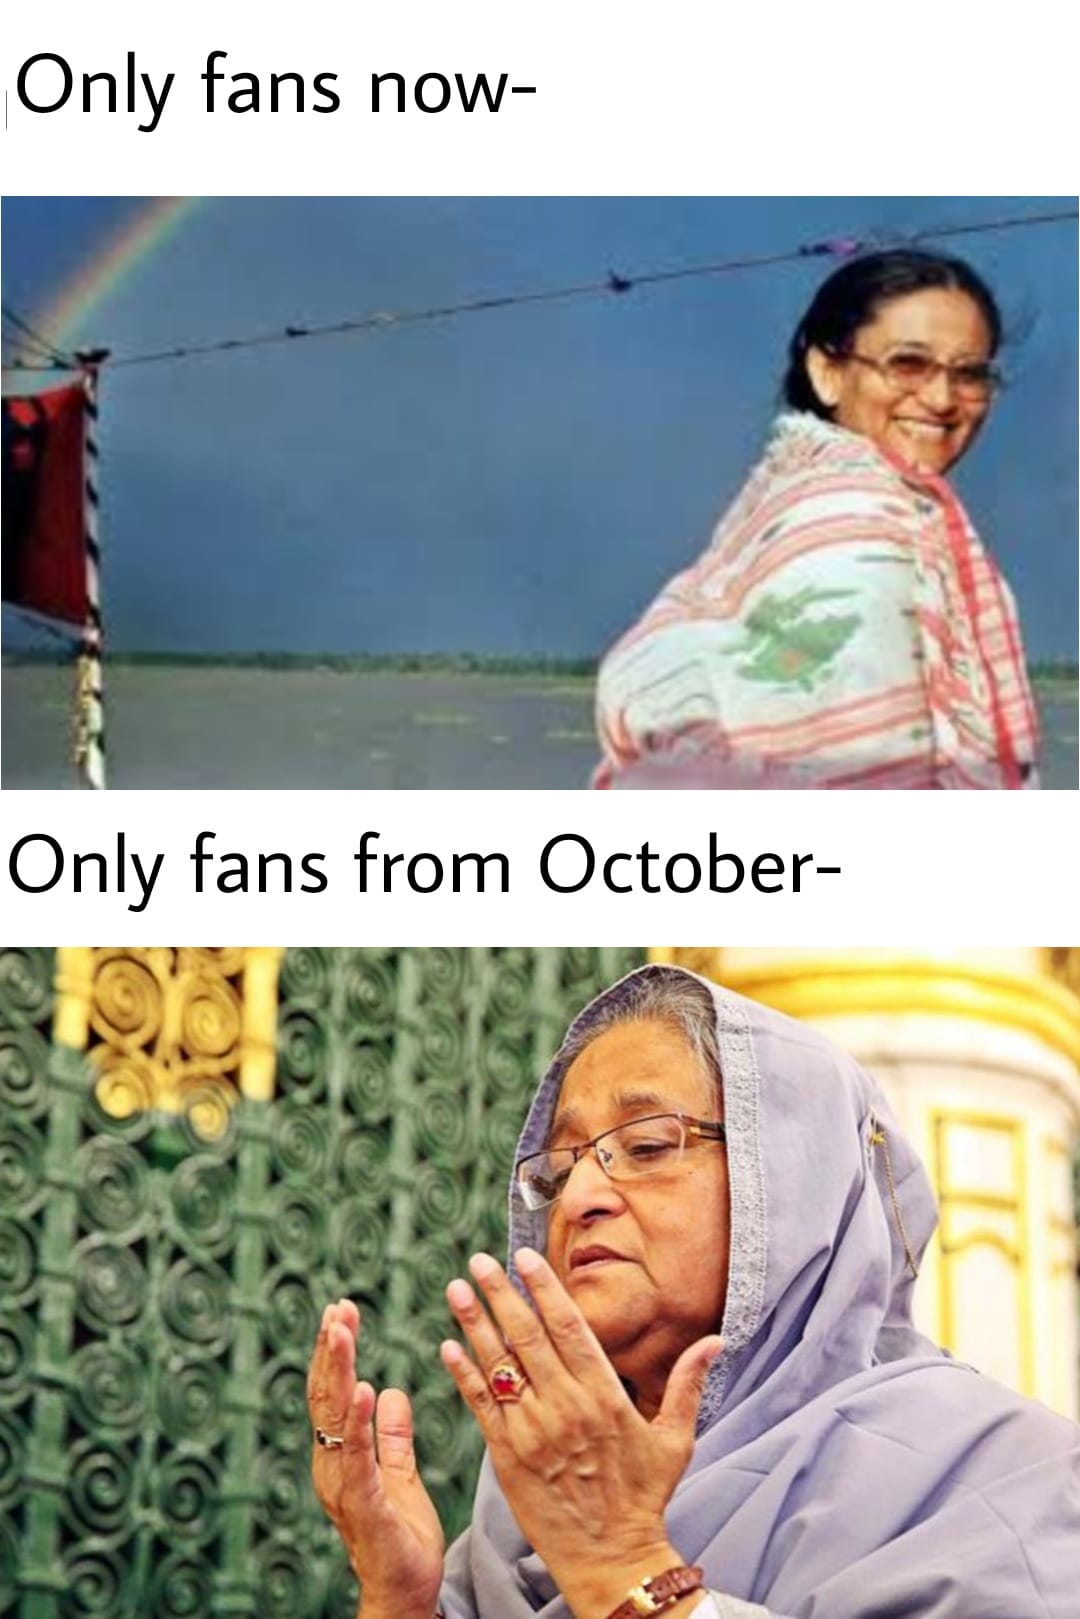
Caption: Only fans now-     Only fans from October-
Label: hate